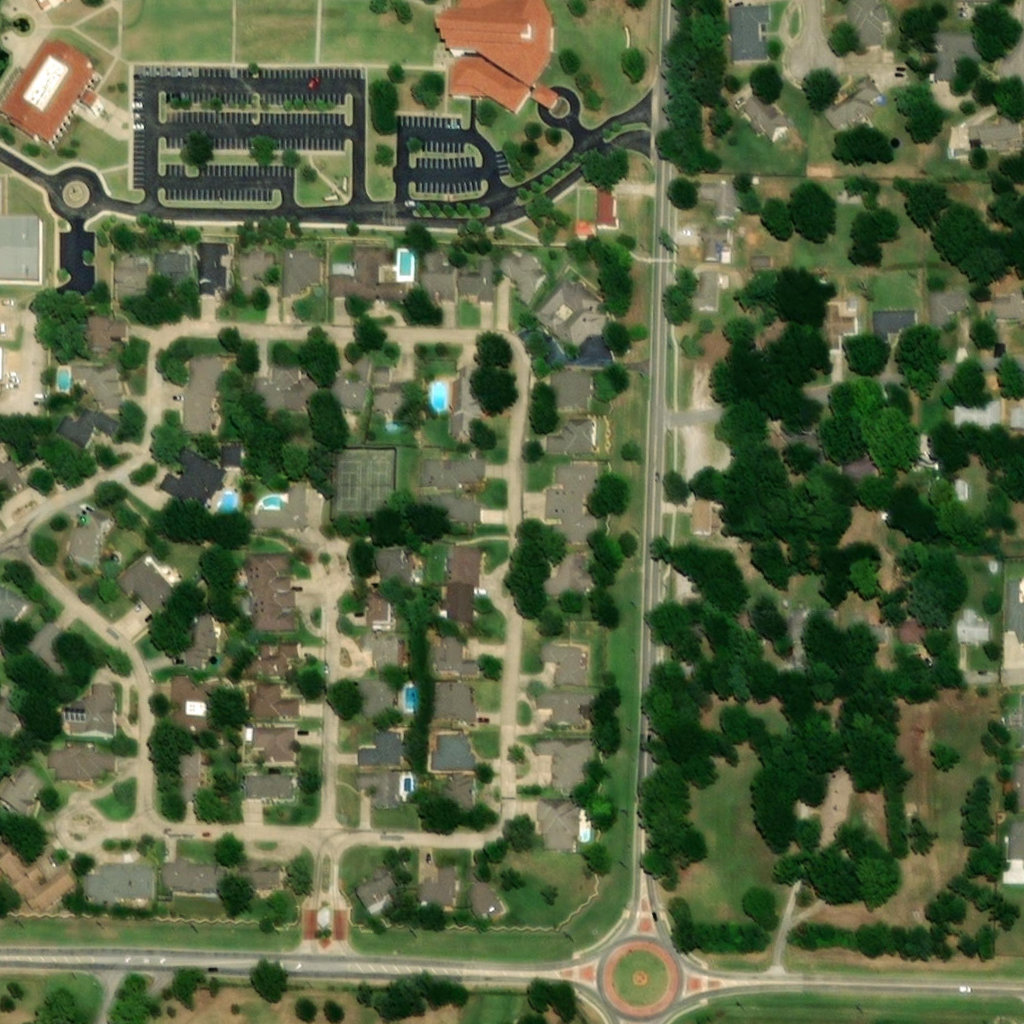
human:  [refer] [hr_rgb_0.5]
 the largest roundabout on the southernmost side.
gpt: <box>[[57, 90, 66, 99, 0]]</box>